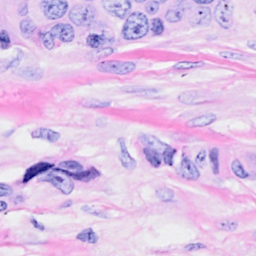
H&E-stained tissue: Breast